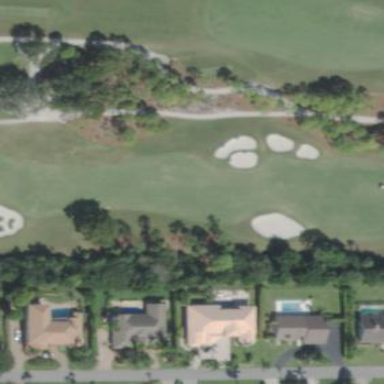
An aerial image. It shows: Grassy area designated as golf fairway.